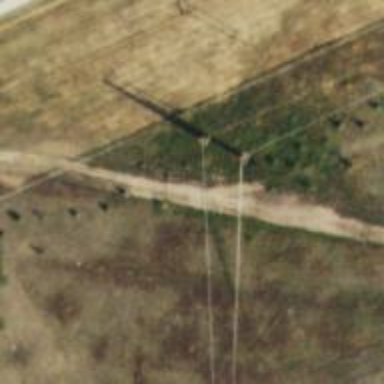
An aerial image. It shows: Power tower.